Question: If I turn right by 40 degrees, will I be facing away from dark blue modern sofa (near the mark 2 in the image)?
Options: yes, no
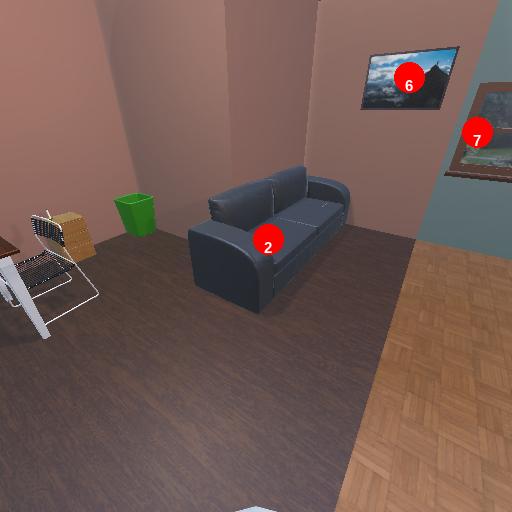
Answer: yes